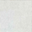
Piece: xx